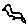
Label: bird